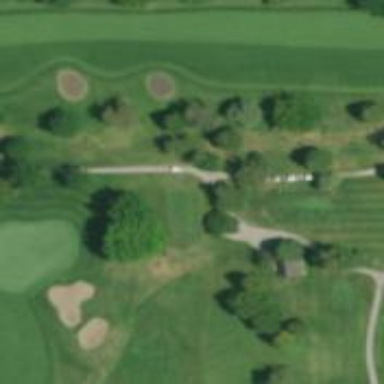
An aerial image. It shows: Grass area designated as golf tee.